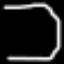
Label: octagon